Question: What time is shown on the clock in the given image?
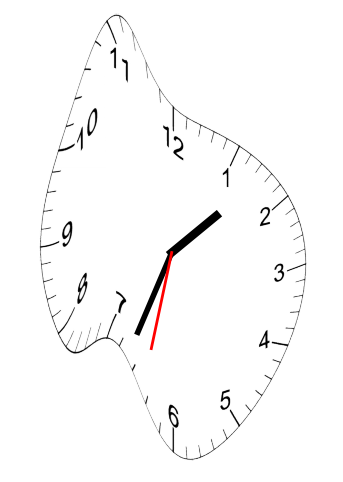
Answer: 01:33:32